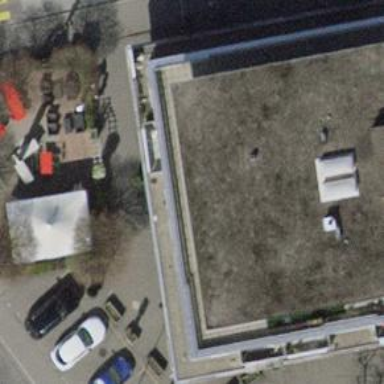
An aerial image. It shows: Café.